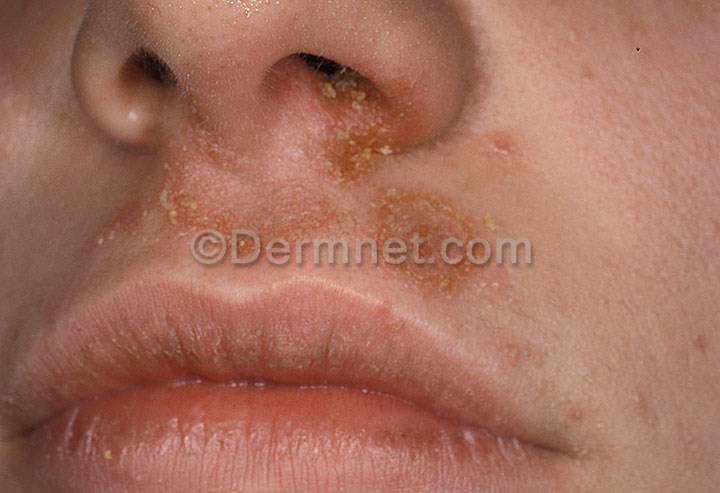
Disease: Cellulitis Impetigo and other Bacterial Infections